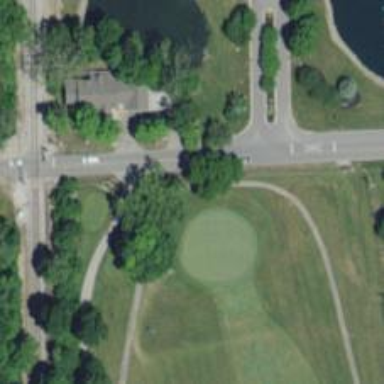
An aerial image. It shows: Pathway for golfing.